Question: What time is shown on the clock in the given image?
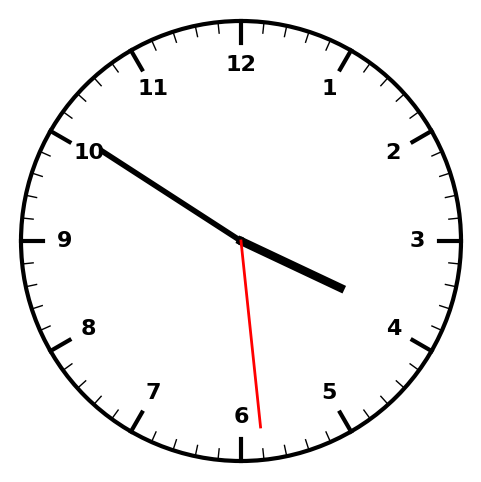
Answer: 03:50:29